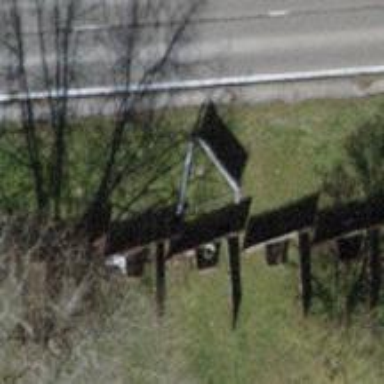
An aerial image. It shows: Wooden fence.